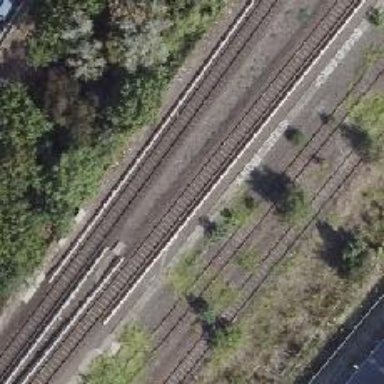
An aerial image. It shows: Electrified light rail railway.